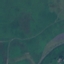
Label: Pasture